Question: I need to write a small program that can know where the user click the button or somehow on a application windows whatever the application windows change the size .
Through use the windows API, now I can only get the global cursor click position.
I find a small program from china that have similar function using AHK to implement it. Maybe the author use this (<URL> see the image below:

So, Is the any windows api or other QT5, C++ function can help me get the application windows cursor click position. (I develop in QT5)
post some code on here:
'''
GetCursorPos (&screenpoint);
hwndFoundWindow = WindowFromPoint (screenpoint);
mp.DisplayInfoOnFoundWindow(QString::fromLocal8Bit("L"), hwndFoundWindow, pMouseStruct->pt.x, pMouseStruct->pt.y);
'''
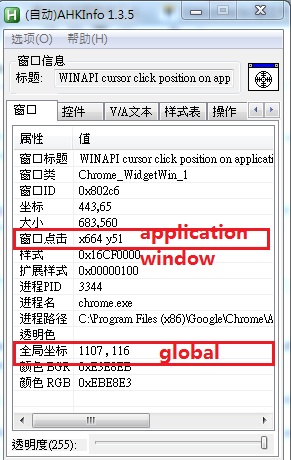
Answer: The <URL> coordinates. You will need to know the HWND of your application window.